Lunar surface albedo tile
Center latitude: 10.445
Center longitude: -10.623
Resolution (meters per pixel, mean): 201.29
Tile area (km^2): 42465.4
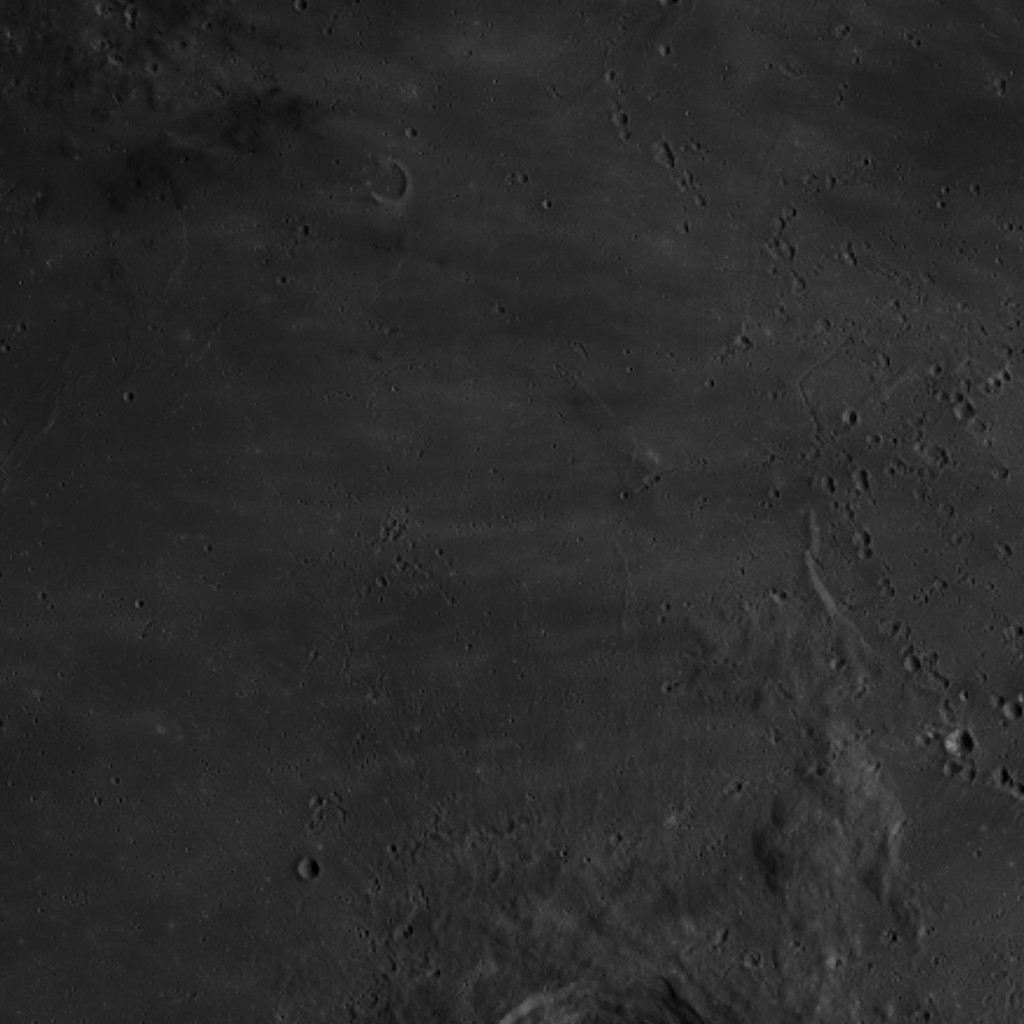